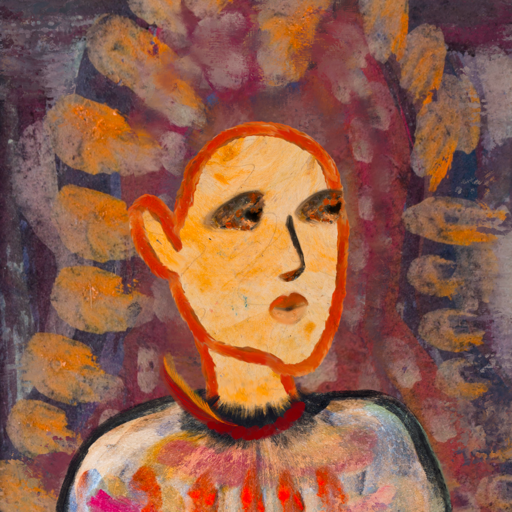
Background: Doll, Head And Neck Side: Experience, Face Side: Gypsy_Queen, Bust: Childish, Hair Side: Blank, Head Accessory: Blank, Second Necklace: Blank, Necklace: Pipe, Baby: Blank